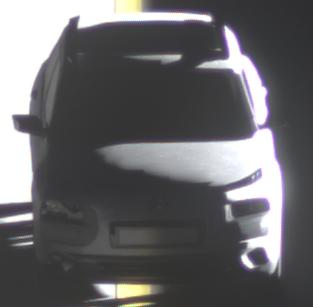
Make: Citroen
Model: C4 Cactus PureTech 75
Detailed model: C4 Cactus
Model produced from: 2014/09
Model produced until: 2015/03
Doors: 5
Color: white
Road condition: dry road
Daytime: sunrise or sunset
Contrast: high contrast